Question: I stuck with this error when trying to backup and restore my database from a docker django app environment :

I first did this command to backup my whole DB
'''
docker exec -t project_final-db-1 pg_dumpall -c -U fred2020 > ./db/dump.sql
'''
And then trying to restory with this command
'''
cat dump.sql | docker exec -i --user fred2020 catsitting-db-1 psql -U fred2020 -d postgres
'''
I have two containers, one for my django app named 'catsitting-web-1' and one for my postgresql named 'catsitting-db-1'.
I don't understand why it gaves me that error, my db user is the same that I specified on the .
Any clue ?
For purpose help, here is my docker files configuration :
'''
FROM python:3.9
ENV PYTHONUNBUFFERED=1
WORKDIR /code
COPY requirements.txt /code/
RUN pip install -r requirements.txt
RUN pip install Pillow
COPY . /code/
'''
'''
version: "3.9"
services:
db:
image: postgres
environment:
- POSTGRES_DB=postgres
- POSTGRES_USER=fred2020
- POSTGRES_PASSWORD=p*******DD
expose:
- "5432"
ports:
- 5432:5432
web:
build: .
command: python manage.py runserver 0.0.0.0:8000
volumes:
- .:/code
ports:
- "8000:8000"
depends_on:
- db
'''
'''
Django>=3.0,<4.0
psycopg2-binary>=2.8
Pillow==8.1.0
'''
And that's my process to migrate from laptop1 to laptop2 :
Run a command line go into a root directory and run:
'''
git clone https://github.com/XXXXXXXXXXXXXXXX
'''
In the command line go into the root directory:
'''
cd catsitting
'''
In the same command line window, run:
'''
docker-compose build --no-cache
'''
In the command line window you need first to migrate the database for Django, run :
'''
docker-compose run web python manage.py migrate
'''
In the command line window then you need to apply the migrations, run :
'''
docker-compose run web python manage.py makemigrations
'''
In the command line window then you need to import database, run :
'''
cat dump.sql | docker exec -i --user fred2020 catsitting-db-1 psql -U fred2020 -d postgres
'''
(for dumping my DB I used 'docker exec -t project_final-db-1 pg_dumpall -c -U fred2020 > ./db/dump.sql')
You can now run:
'''
docker-compose up
'''
Is there something I get wrong ?
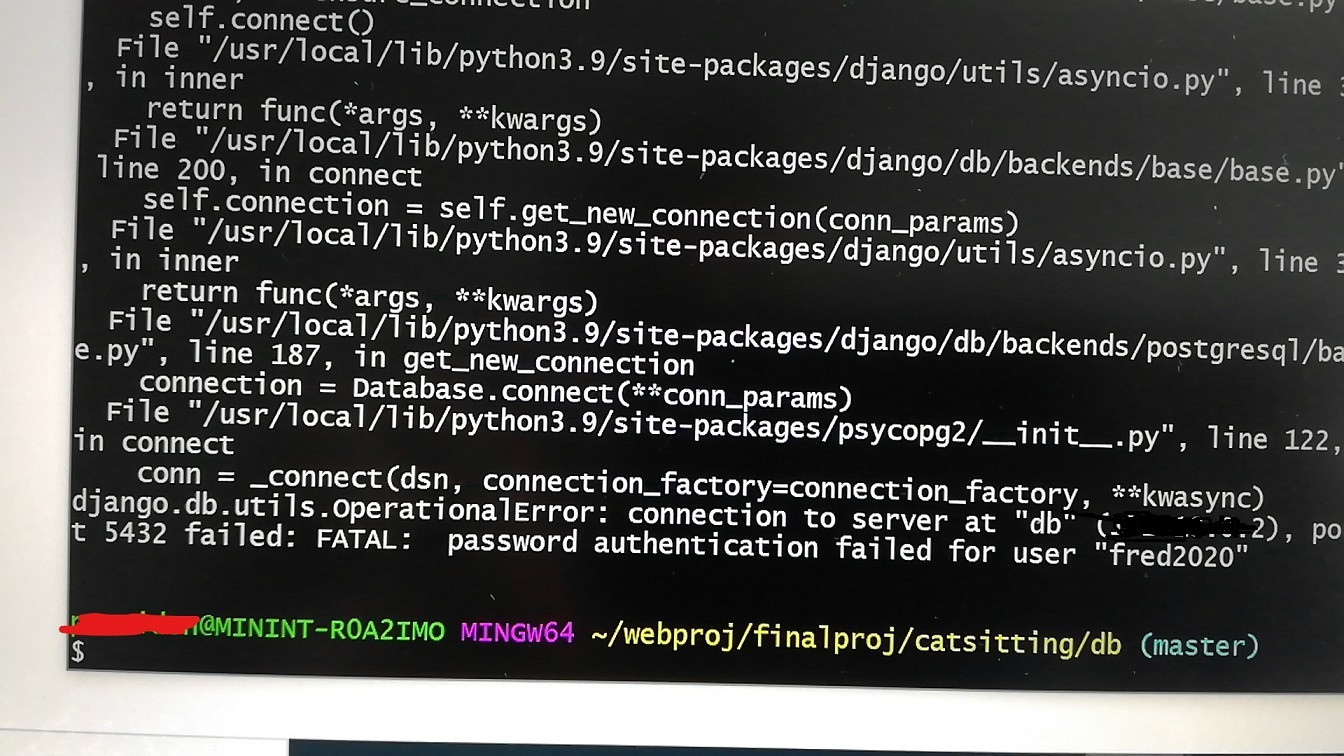
Answer: Ok sorry folks I found the solution.
I've put that line in my docker-compose.yml:
'''
environment:
- POSTGRES_HOST_AUTH_METHOD=trust
'''